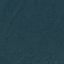
Land use / land cover: Forest